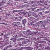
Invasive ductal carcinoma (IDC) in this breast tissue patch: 1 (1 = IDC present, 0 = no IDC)